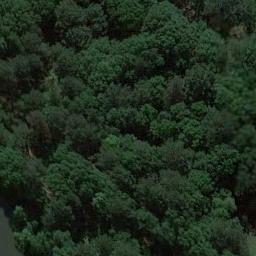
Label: forest